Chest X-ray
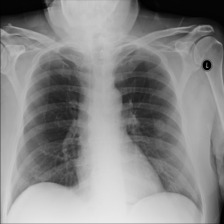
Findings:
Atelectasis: negative
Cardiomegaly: negative
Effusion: negative
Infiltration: negative
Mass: negative
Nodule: negative
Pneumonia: negative
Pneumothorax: negative
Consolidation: negative
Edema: negative
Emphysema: negative
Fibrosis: negative
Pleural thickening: negative
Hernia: negative